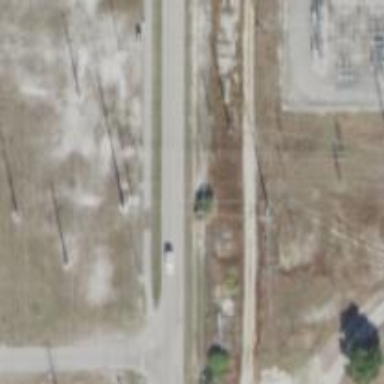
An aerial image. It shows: Power pole.